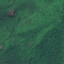
Label: Forest